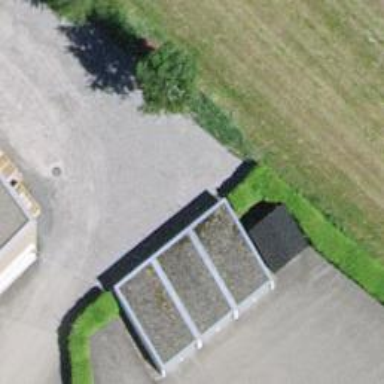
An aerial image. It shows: Group of garages.